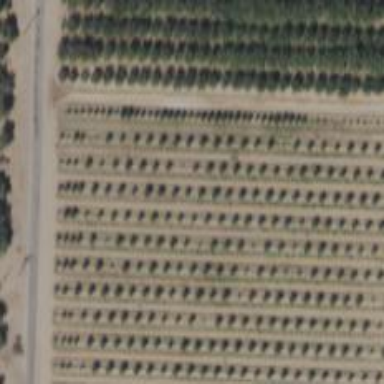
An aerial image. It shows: Orchard.